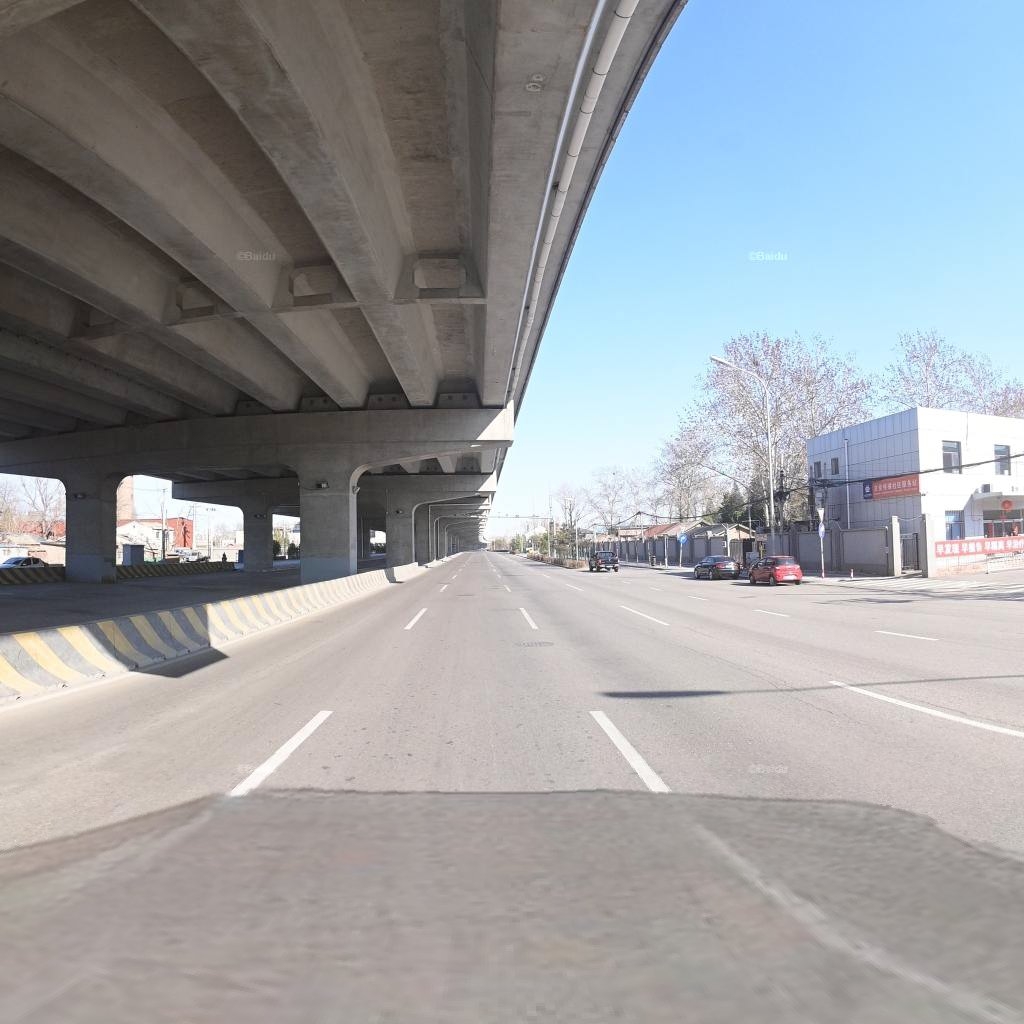
Region: Chaoyang
Road damage annotations: manhole cover, longitudinal crack, longitudinal crack